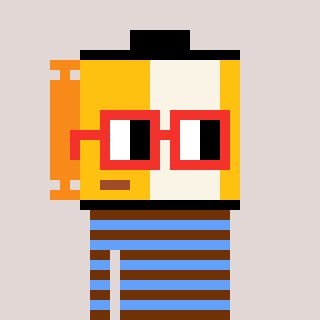
a pixel art character with square red glasses, a film roll-shaped head and a blue-colored body on a warm background